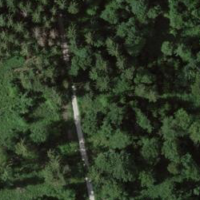
EUNIS habitat code: 44
Species observed at this site:
Fraxinus excelsior
Sorbus aucuparia
Fagus sylvatica
Ilex aquifolium
Acer pseudoplatanus
Lamium maculatum
Urtica dioica
Aegopodium podagraria